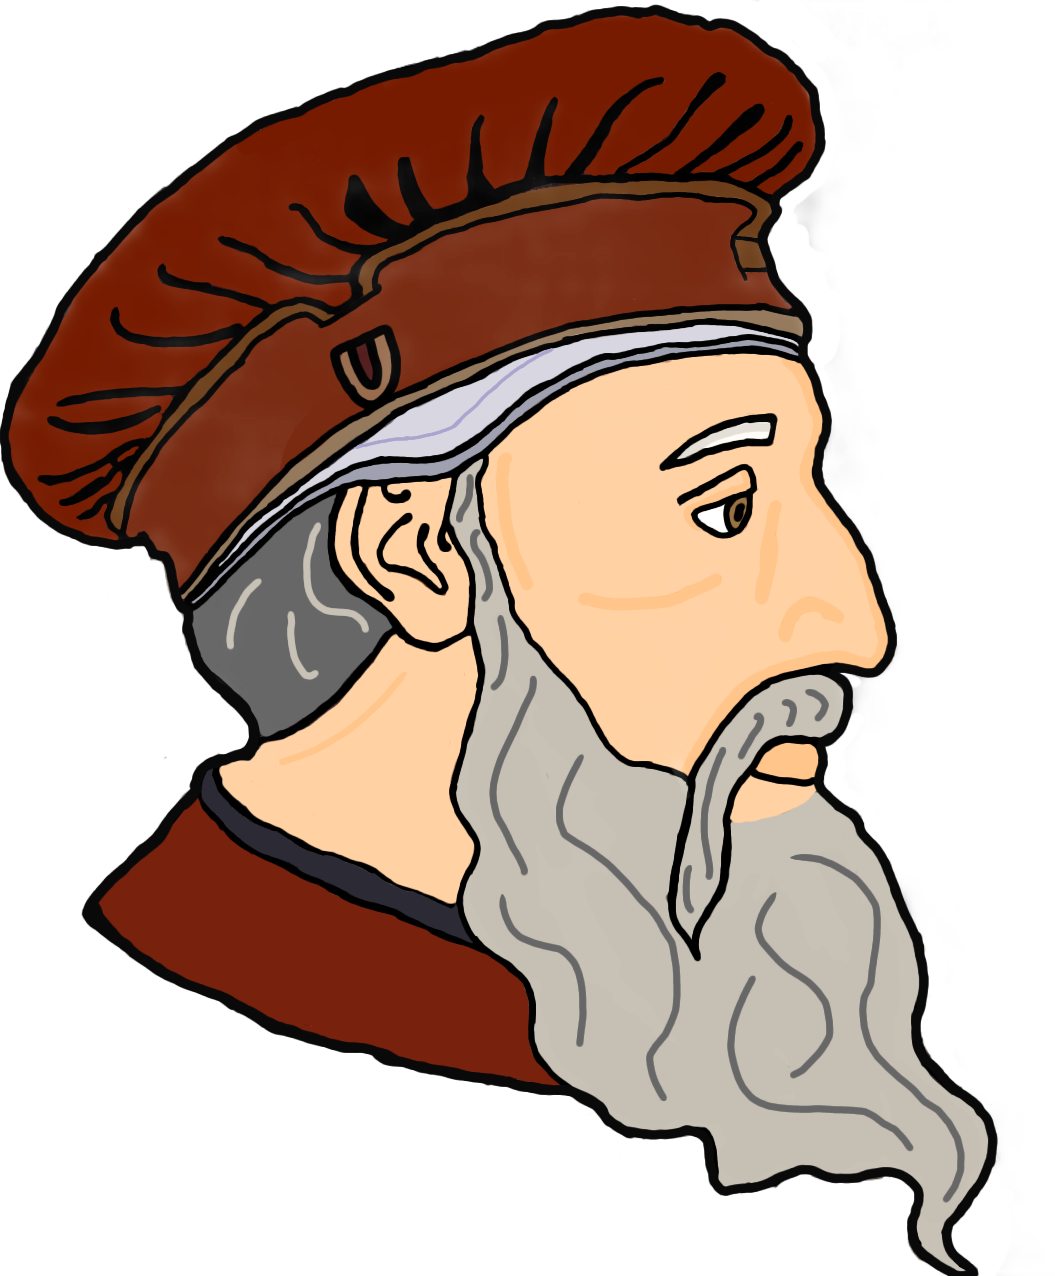
Label: 4_Yes_Chad